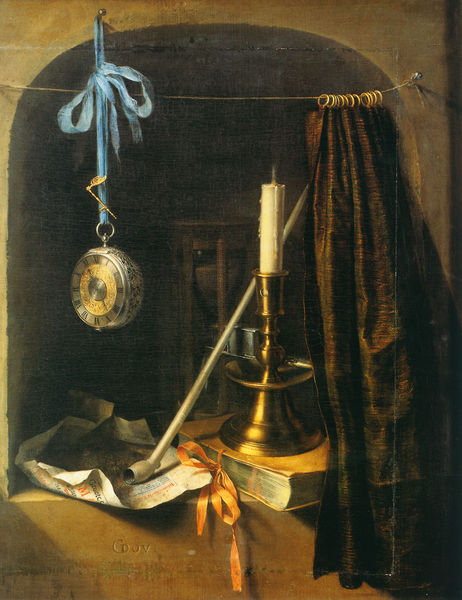
Titel: Stilleben mit Leuchter und Taschenuhr
Künstler: Gerrit Dou
Institution: Dresden, Gemäldegalerie Alte Meister
Schlagwörter: blau, dunkel, gemälde, gelb, braun, zimmer, rot, malerei, schleife, band, tod, bild, vorhang, öl, gold, stilleben, stillleben, papier, pfeife, kerze, uhr, faden, nagel, nische, vergänglichkeit, buch, zeitung, kerzenständer, wachs, zeit, tabak, blaues band, sanduhr, erloschen, gelehrtenzimmer, varnitasa, herzenst#nder